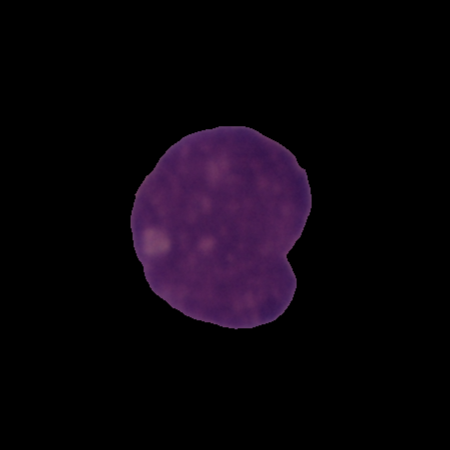
Label: cancer